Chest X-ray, AP view. Patient: 58 years old, sex M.
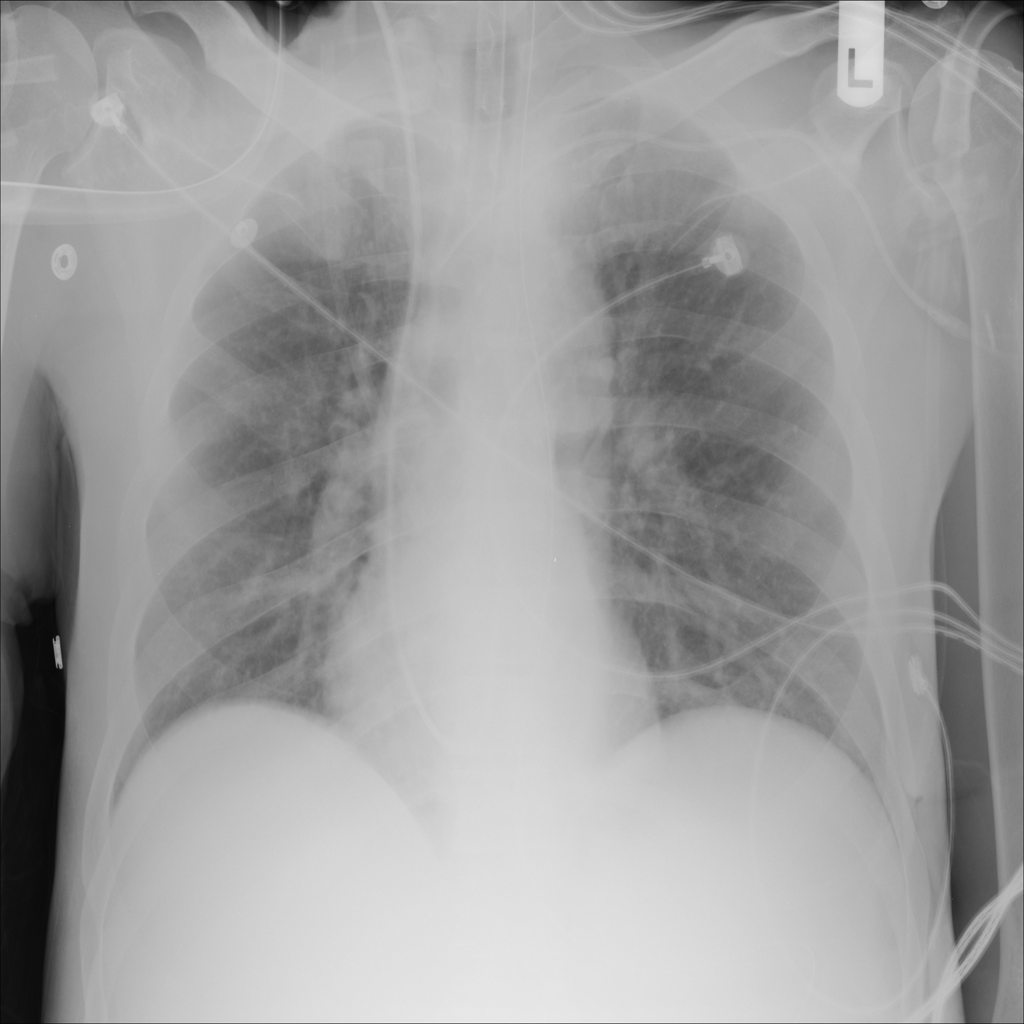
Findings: No Finding